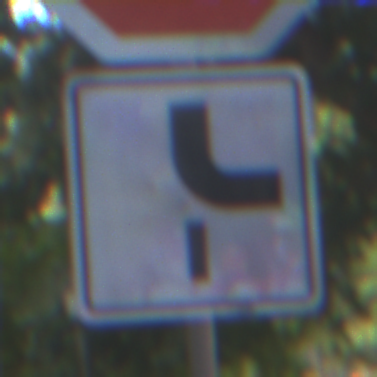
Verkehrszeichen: VerlaufVorfahrtsstrasse10
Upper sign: Stop
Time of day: MorningAfternoon
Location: Outdoor (Suburban)
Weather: PartlyCloudy
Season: NotSpecified
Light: Natural